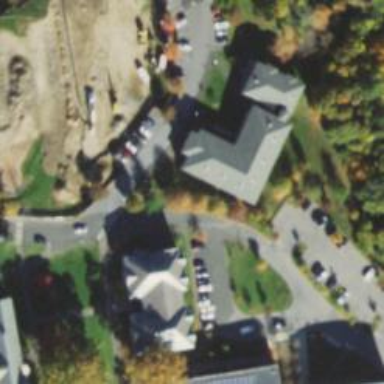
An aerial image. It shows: Building with hipped roof.